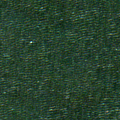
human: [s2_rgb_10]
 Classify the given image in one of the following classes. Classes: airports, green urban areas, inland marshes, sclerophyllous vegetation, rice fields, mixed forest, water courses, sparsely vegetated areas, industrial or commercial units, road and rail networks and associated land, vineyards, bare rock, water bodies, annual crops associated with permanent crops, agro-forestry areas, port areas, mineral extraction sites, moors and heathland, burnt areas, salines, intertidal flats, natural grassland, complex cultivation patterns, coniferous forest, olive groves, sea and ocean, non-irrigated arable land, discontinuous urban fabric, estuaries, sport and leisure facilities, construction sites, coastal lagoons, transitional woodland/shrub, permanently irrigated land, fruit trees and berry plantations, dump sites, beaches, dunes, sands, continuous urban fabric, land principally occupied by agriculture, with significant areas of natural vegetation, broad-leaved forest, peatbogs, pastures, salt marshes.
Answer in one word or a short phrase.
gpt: sea and ocean